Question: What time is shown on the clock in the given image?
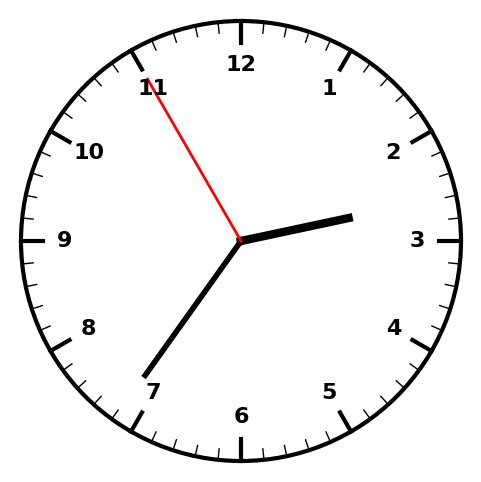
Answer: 02:35:55